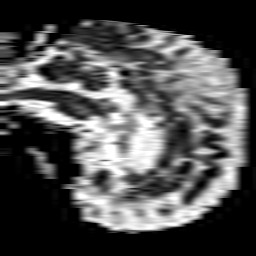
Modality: ADC
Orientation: sagittal
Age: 76
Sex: female
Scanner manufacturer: philips
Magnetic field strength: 1.5 T
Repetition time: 3.902 s
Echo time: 0.07144 s